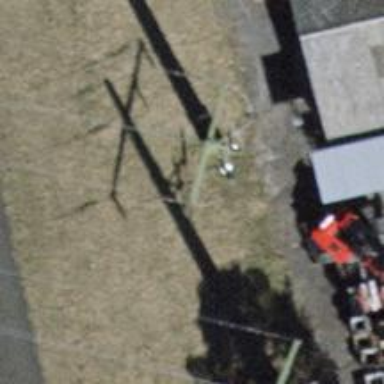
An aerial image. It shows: Power pole.